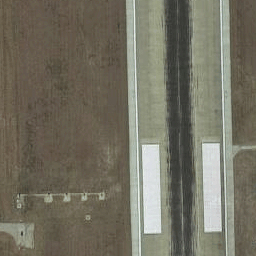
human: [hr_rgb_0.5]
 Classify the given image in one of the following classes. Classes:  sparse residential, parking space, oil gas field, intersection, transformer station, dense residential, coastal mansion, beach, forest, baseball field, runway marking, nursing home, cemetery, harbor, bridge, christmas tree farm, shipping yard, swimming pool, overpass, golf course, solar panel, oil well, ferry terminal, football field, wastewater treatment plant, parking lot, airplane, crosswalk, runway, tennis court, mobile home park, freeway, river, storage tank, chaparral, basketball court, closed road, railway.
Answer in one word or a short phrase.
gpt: runway